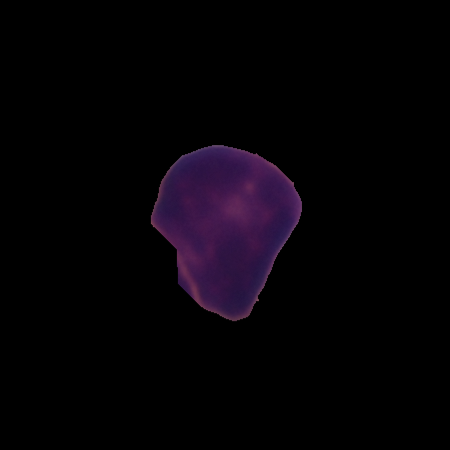
Label: healthy